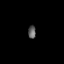
Tissue: prostate
Cell type: T cells
Senescence score: 0.3575
Nuclear area (px): 99
Mean DAPI intensity: 93.01